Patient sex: M
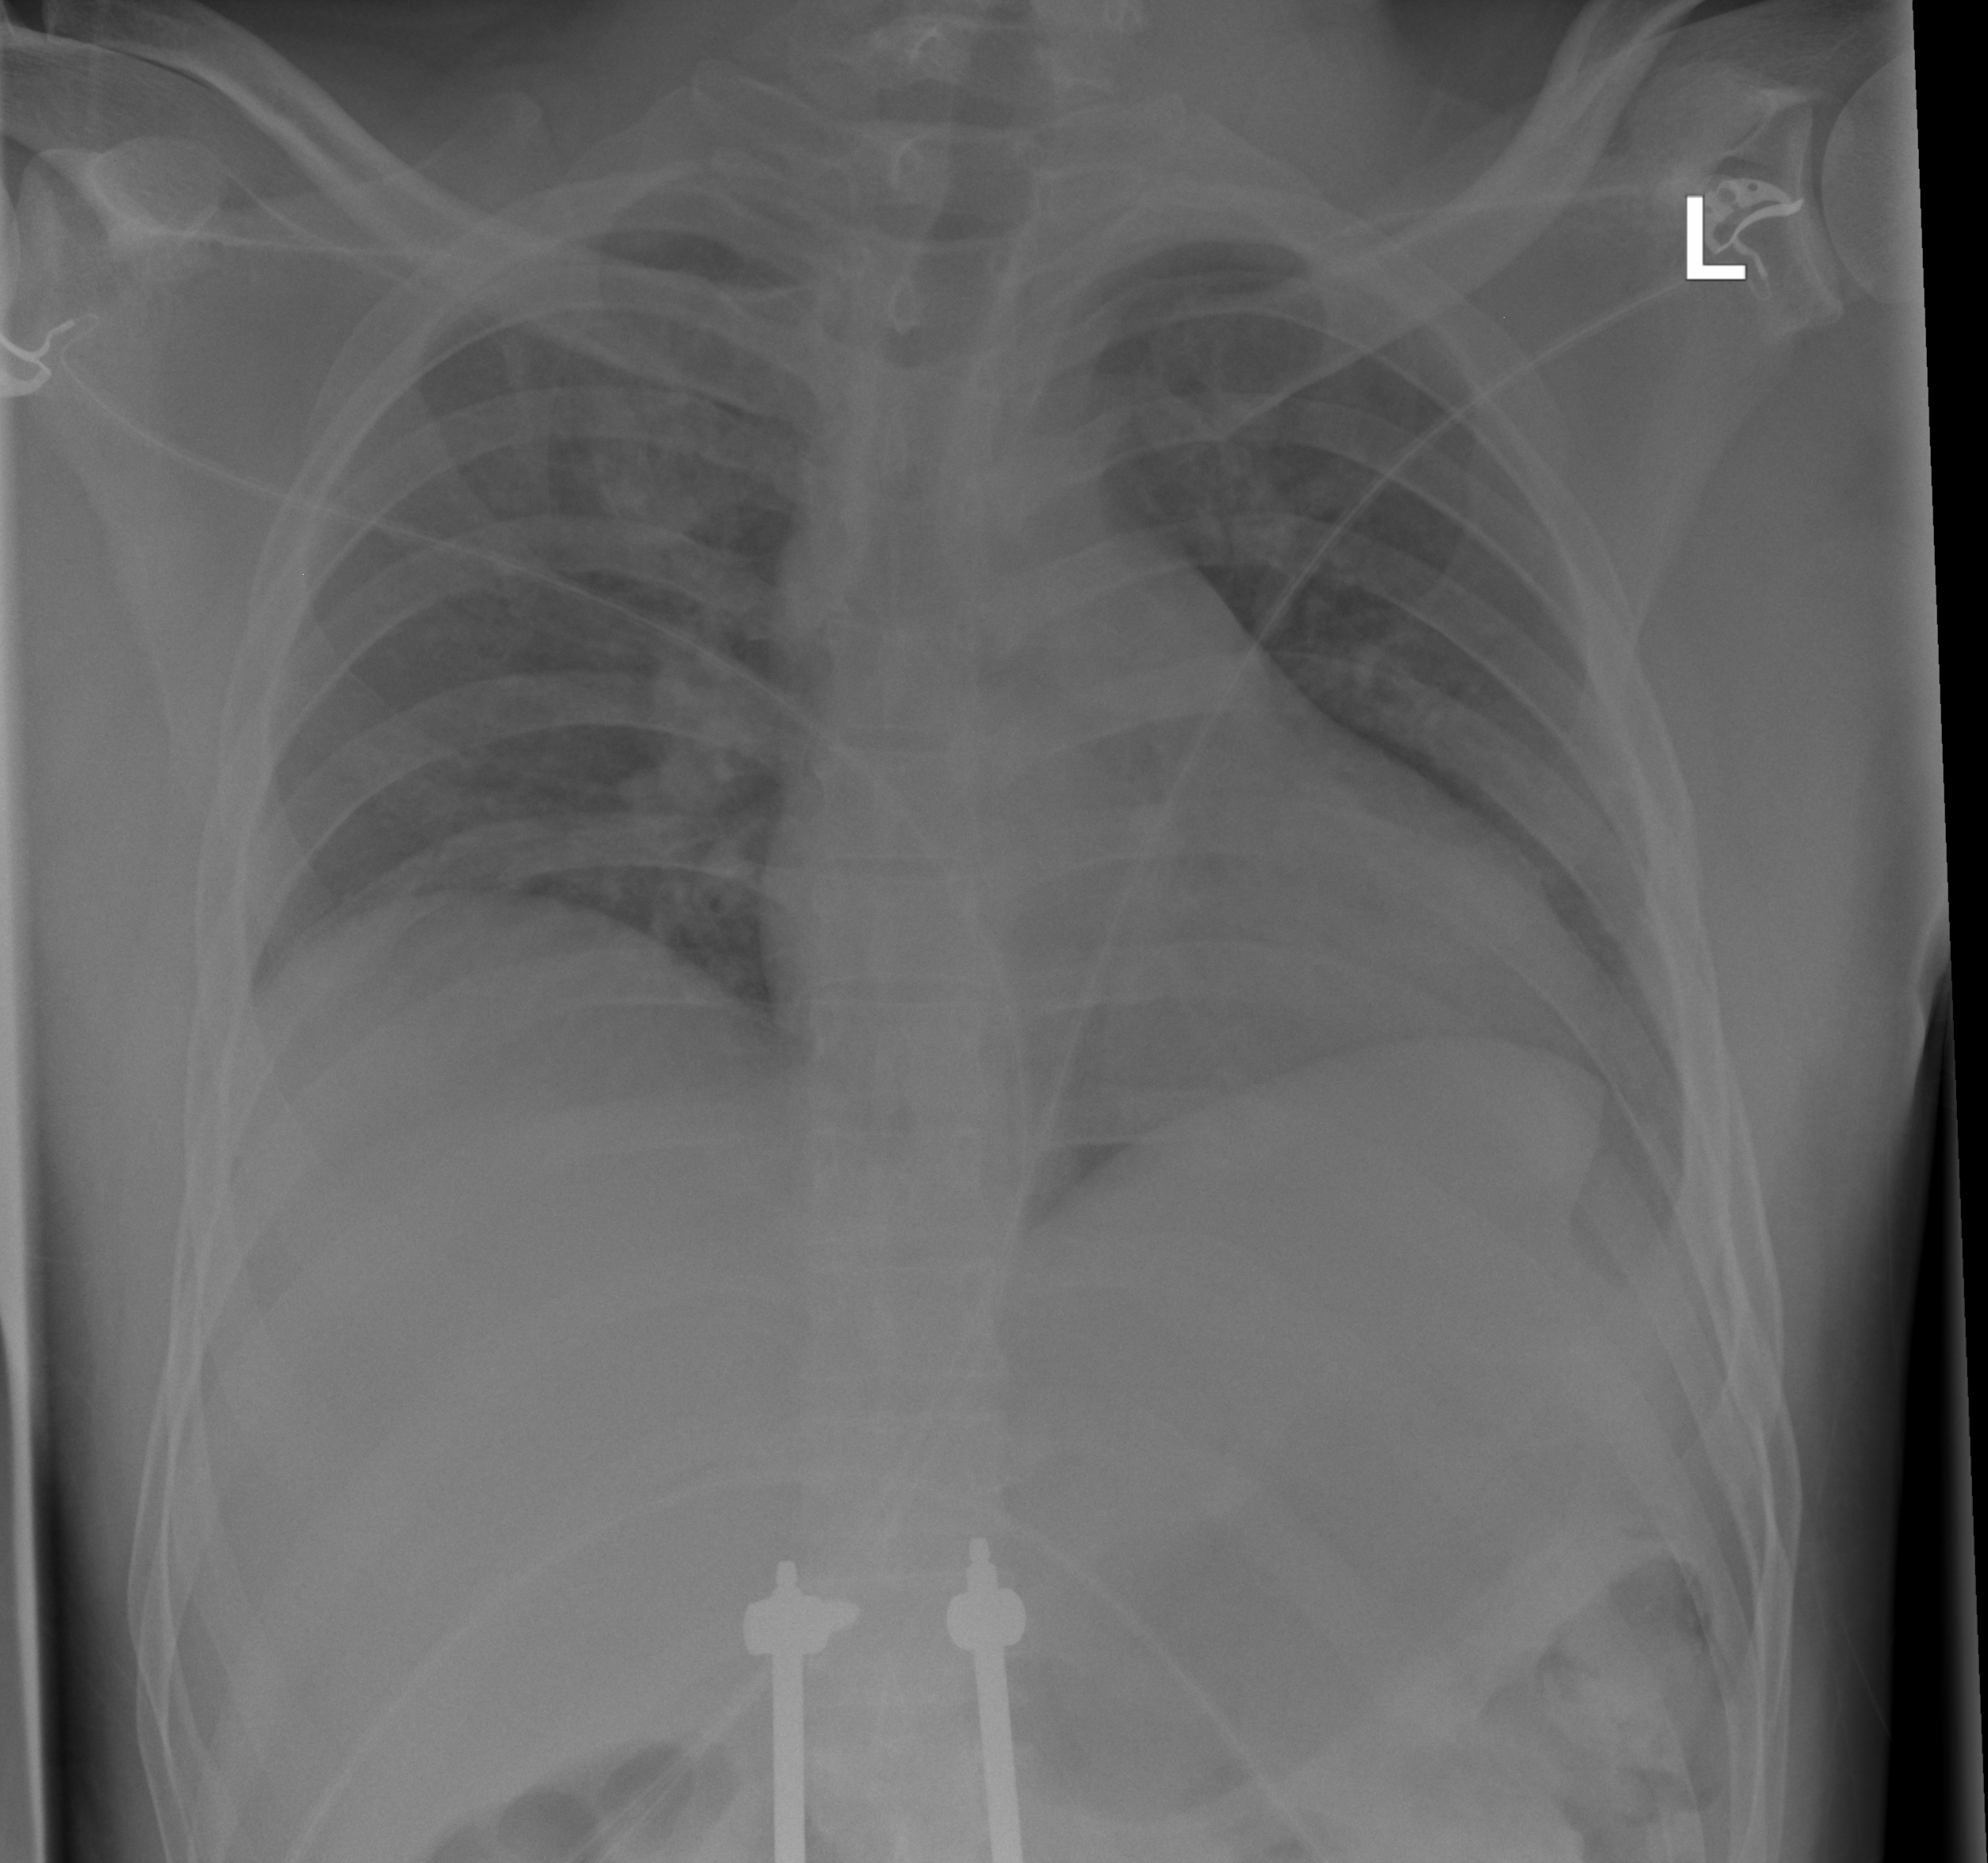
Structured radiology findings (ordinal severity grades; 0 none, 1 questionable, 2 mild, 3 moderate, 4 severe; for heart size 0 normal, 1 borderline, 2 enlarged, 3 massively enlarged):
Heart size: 1
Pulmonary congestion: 2
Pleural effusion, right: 0
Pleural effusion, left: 0
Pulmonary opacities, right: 2
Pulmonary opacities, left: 1
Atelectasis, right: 2
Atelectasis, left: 0